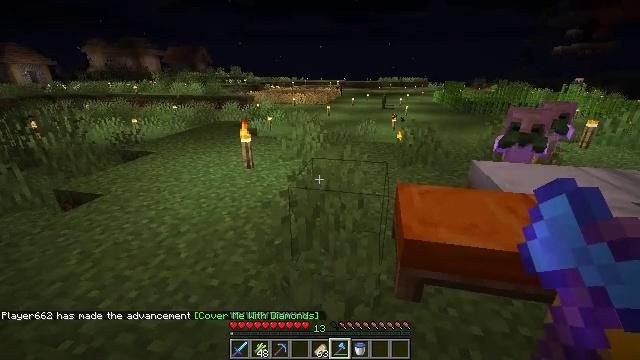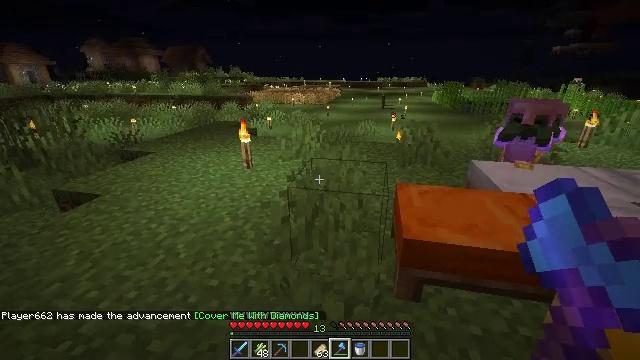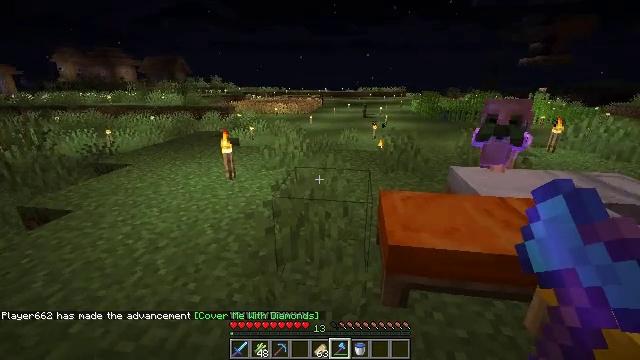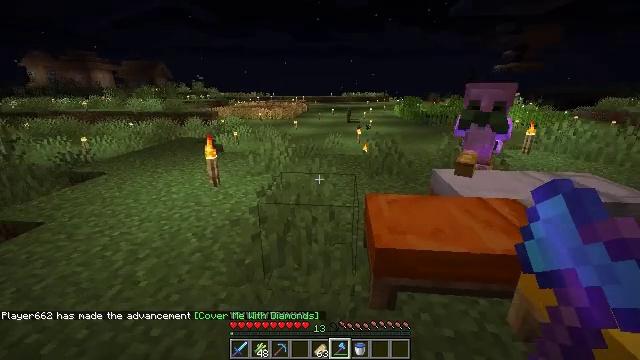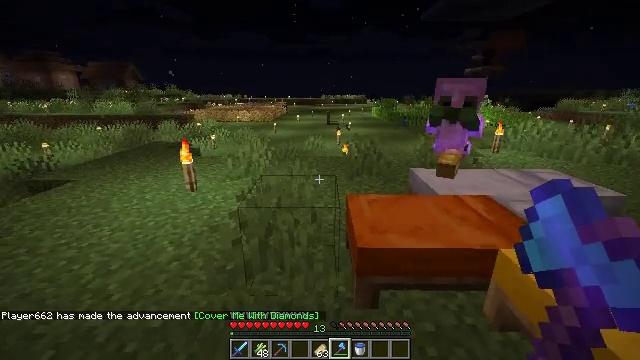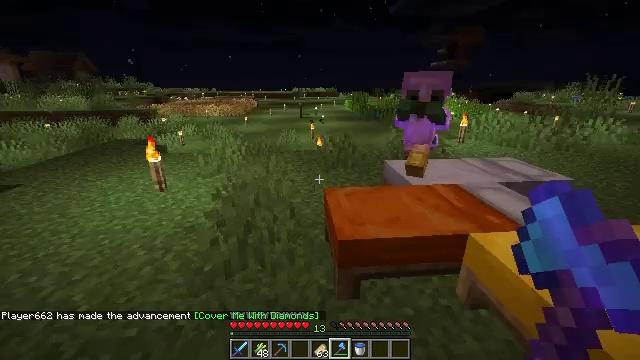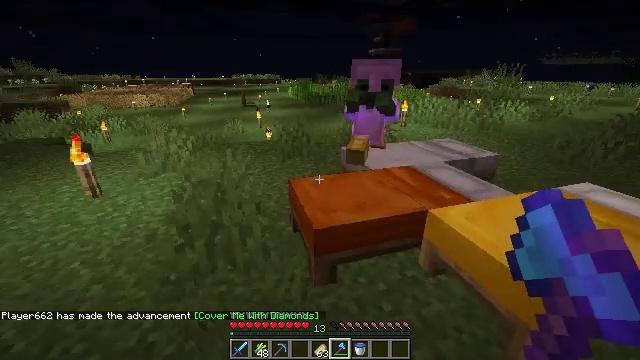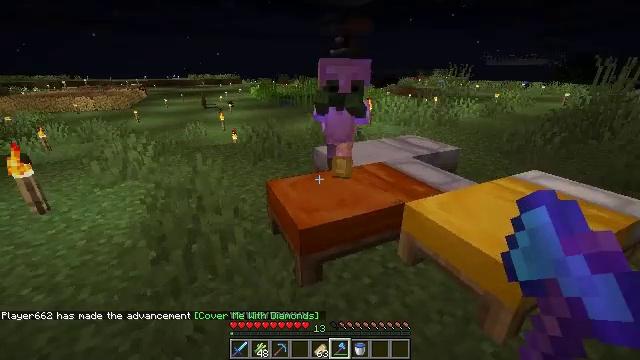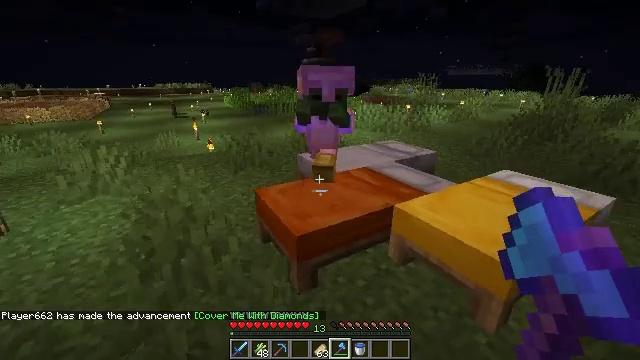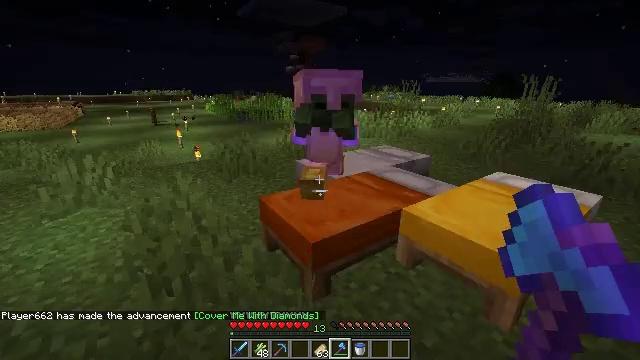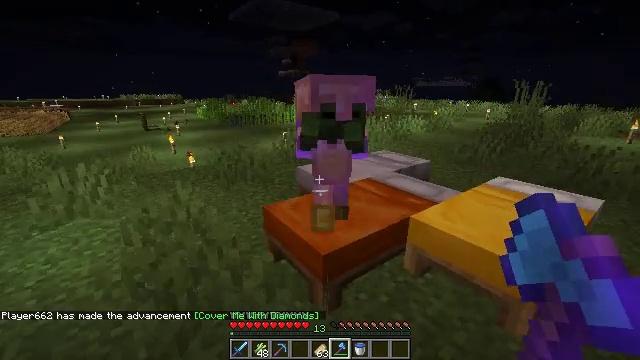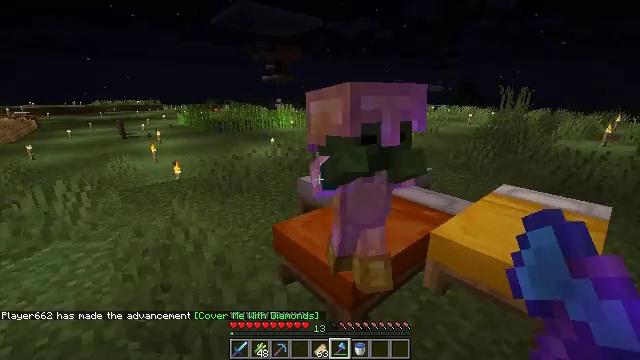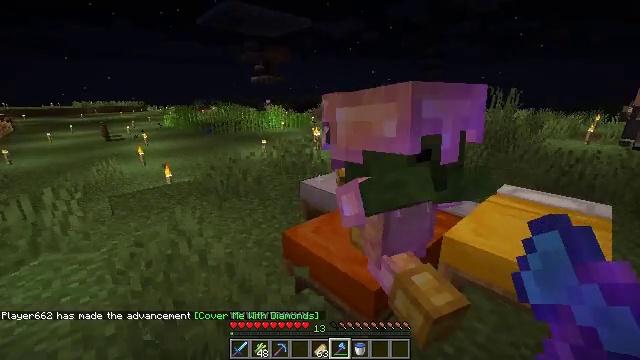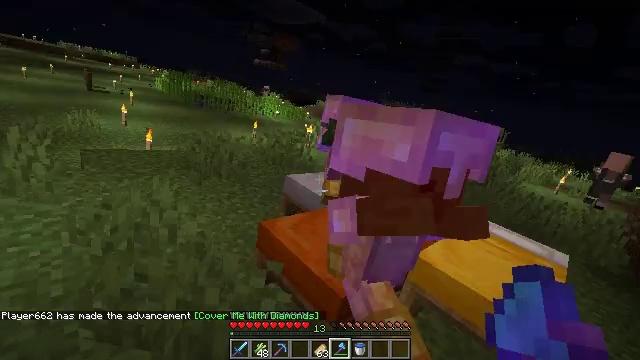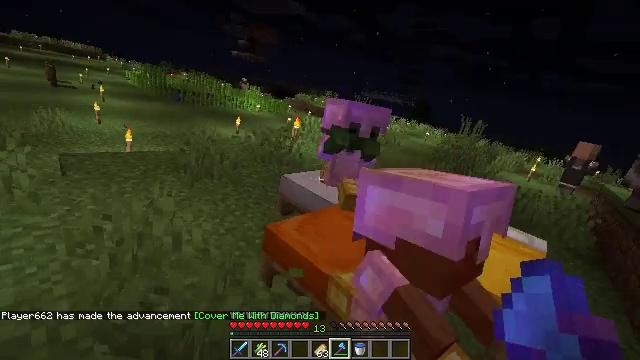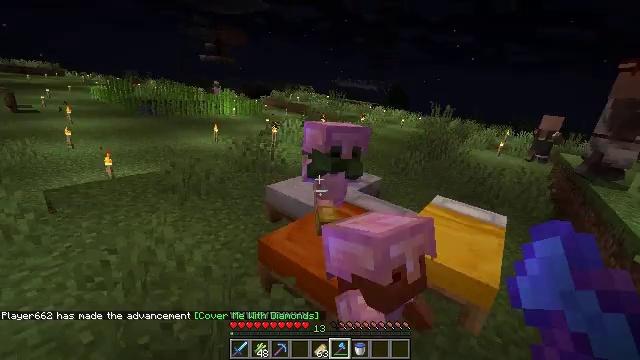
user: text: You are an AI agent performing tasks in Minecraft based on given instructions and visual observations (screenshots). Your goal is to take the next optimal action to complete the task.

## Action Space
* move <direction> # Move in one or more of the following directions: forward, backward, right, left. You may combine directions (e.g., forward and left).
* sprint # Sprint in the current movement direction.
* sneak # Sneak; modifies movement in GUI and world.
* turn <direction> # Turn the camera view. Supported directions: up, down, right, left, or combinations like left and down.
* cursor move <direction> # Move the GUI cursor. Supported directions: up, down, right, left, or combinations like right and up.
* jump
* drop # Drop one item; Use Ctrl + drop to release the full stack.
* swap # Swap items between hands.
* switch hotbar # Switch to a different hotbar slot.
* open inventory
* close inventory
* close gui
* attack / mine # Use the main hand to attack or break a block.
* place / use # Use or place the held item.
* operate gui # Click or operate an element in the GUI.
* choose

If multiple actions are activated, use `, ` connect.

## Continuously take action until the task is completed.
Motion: motion action
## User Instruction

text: Break the grass block.
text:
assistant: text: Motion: no_op
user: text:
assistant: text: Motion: turn right and up
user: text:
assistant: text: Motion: turn right and up
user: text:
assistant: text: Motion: turn right
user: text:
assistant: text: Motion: move left, turn right and down
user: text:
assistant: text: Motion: move left, turn right and down
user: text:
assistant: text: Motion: move left, turn right
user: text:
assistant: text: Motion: move left, turn right and up
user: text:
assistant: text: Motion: move forward and move left, turn right and up
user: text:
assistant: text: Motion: move forward and move left, turn right
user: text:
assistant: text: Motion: move forward and move left, turn right and up
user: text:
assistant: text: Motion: move left, turn right
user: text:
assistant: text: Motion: move left, turn right
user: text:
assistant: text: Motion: move left, turn right
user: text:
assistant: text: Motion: turn right and down
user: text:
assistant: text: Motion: move back, turn right and down
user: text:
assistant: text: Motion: move back, turn right and down
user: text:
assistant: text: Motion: move back, turn right
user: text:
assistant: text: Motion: move back
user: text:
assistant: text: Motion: move back
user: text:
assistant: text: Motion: move back
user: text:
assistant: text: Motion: move back
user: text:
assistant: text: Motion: no_op
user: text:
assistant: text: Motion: turn left
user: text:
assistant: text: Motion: turn left
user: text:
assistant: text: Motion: attack / mine
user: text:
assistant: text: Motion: attack / mine
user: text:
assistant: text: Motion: turn left, attack / mine
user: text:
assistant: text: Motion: turn left and down, attack / mine
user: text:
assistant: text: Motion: turn left and down